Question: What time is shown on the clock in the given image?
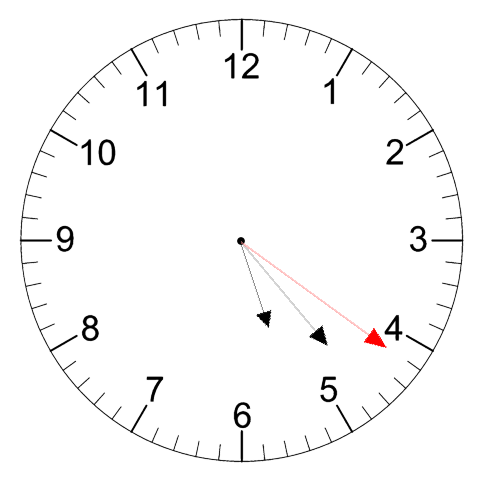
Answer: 05:23:21